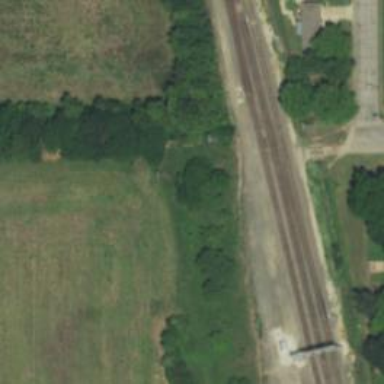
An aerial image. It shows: Junction on the railway.